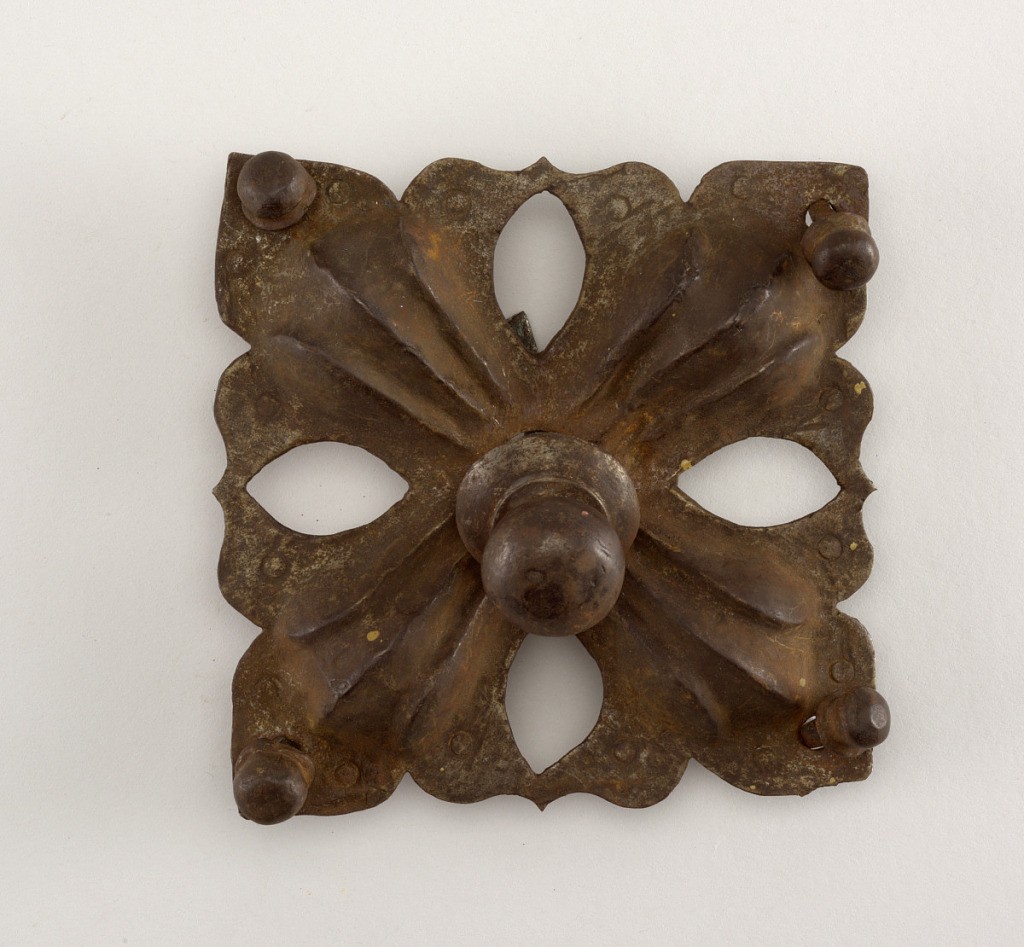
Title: Decorative door boss and nail
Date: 16th century
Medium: Wrought iron
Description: Square mount shaped and pierced to form trefoil raised leaf design in each of four quadrants. Large central nail with round head and round molded collar on square shank. Four smaller nails at corners.